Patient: sex M, age 46
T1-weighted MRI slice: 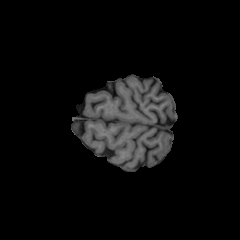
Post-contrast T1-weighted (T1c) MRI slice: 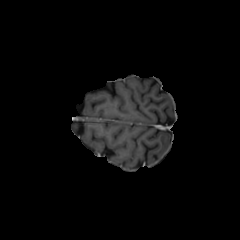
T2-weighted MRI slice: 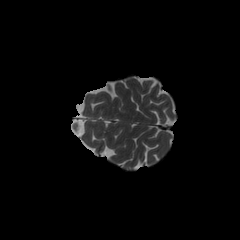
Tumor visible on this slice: no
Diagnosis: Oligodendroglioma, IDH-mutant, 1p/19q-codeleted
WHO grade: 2